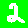
Digit: 2